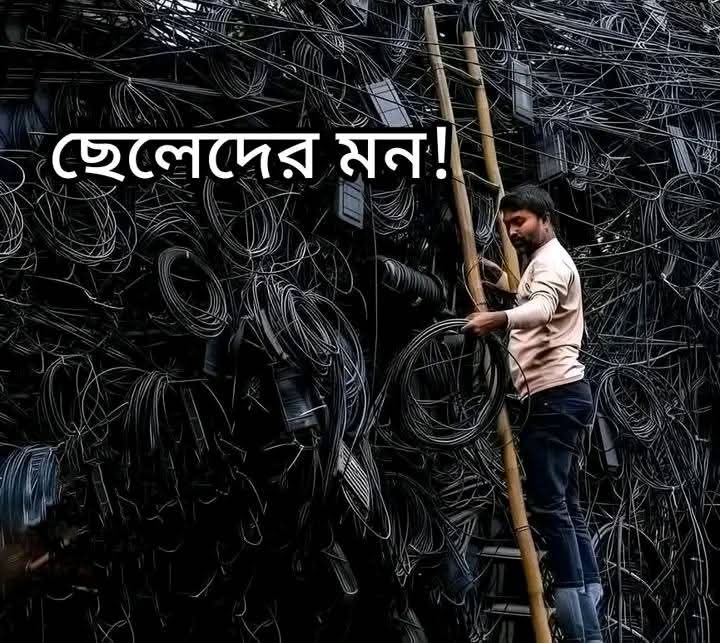
Text: ছেলেদের মন!
Label: Non Hate